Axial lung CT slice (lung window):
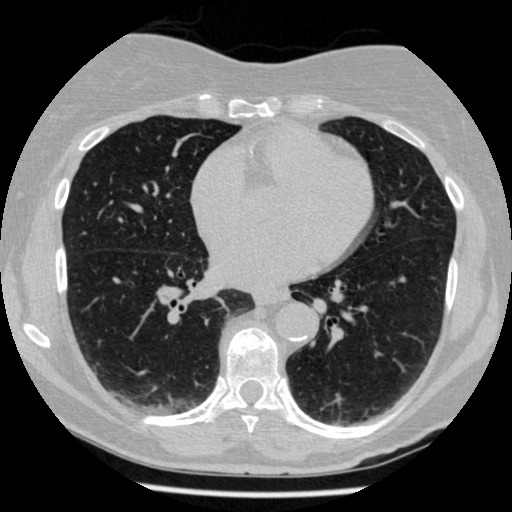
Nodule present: no